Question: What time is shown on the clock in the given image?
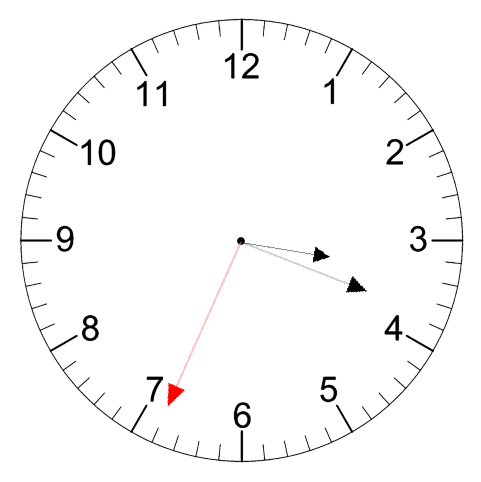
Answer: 03:18:34